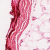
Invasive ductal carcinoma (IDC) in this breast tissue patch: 0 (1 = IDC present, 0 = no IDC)